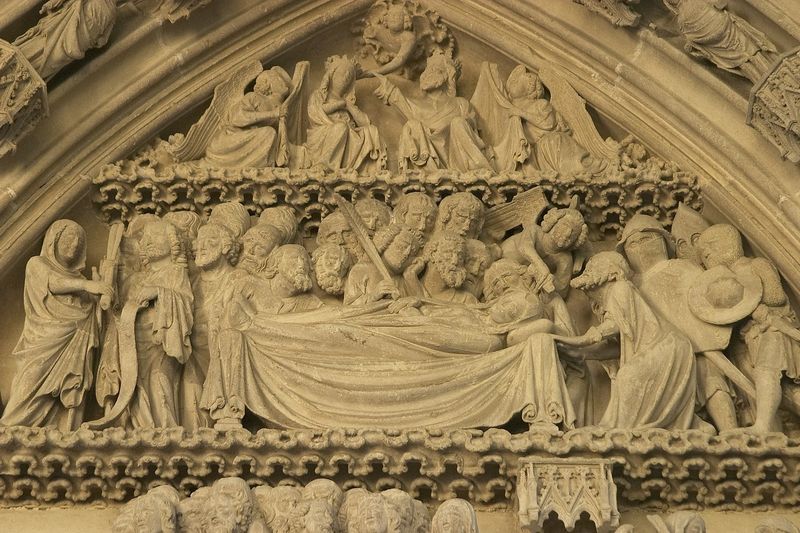
Titel: Kathedrale von Pamplona
Künstler: Jaques Perut
Standort: Pamplona, Kathedrale (EU - E - Navarra)
Schlagwörter: feder, flügel, mann, menschen, männer, beige, leute, bart, architektur, stein, tod, tot, toter, kirche, krone, engel, relief, liegen, bogen, figuren, könig, detail, bett, schild, schwert, soldat, helm, gestorben, sandstein, spitzbogen, grab, schriftrolle, heilige, elefant, lager, rüssel, mann#, sterbe, leiege